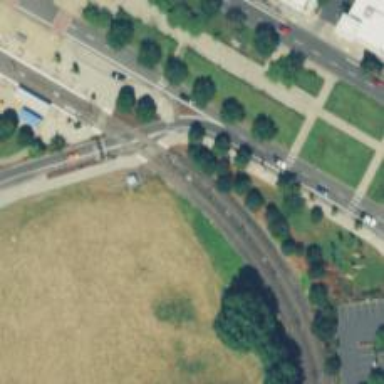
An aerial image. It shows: Crossing for the railway.